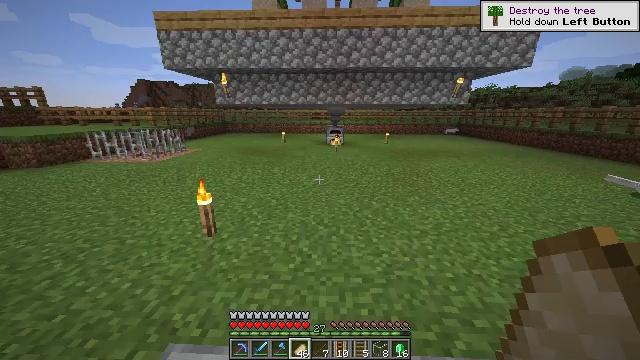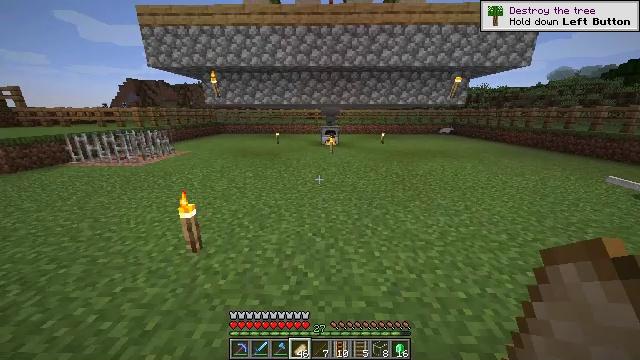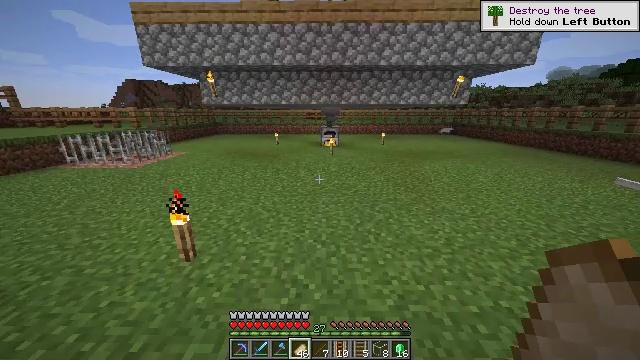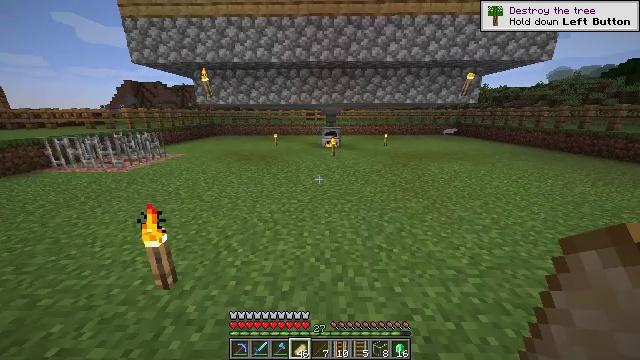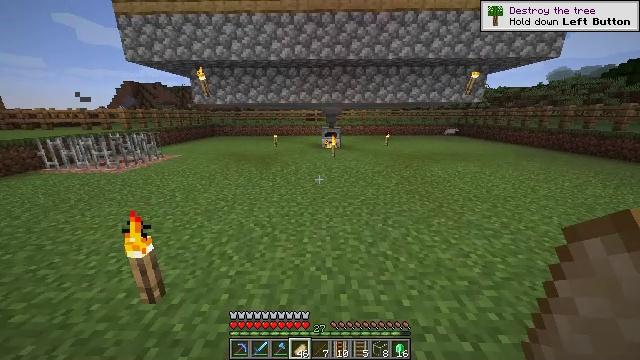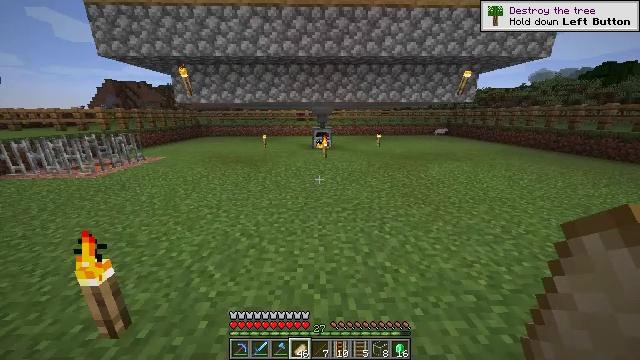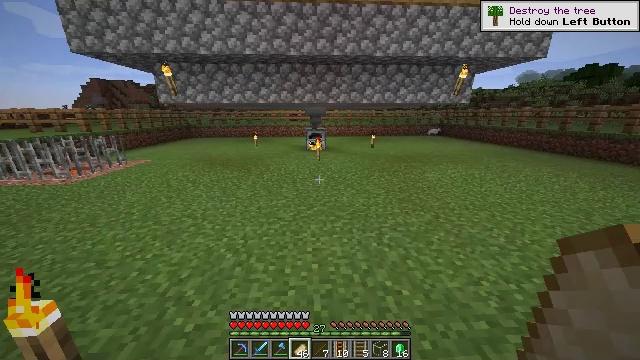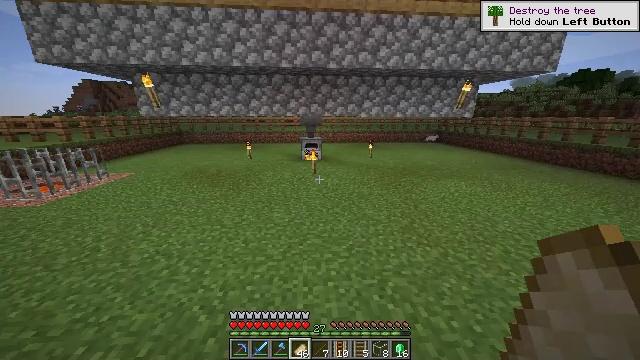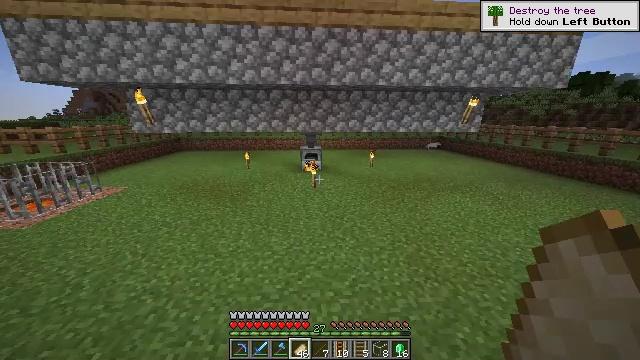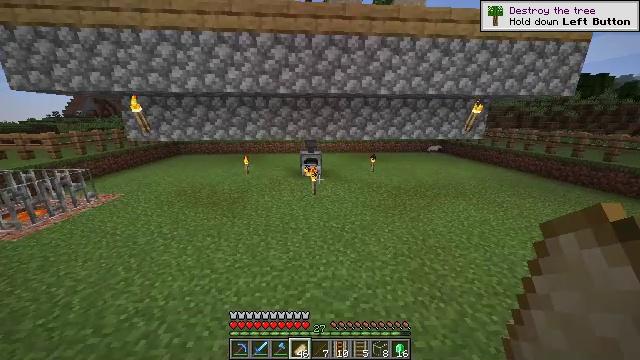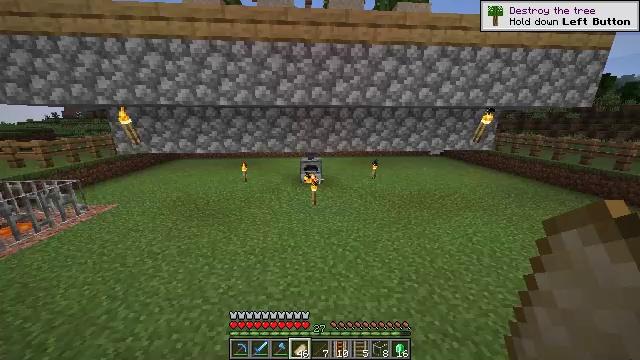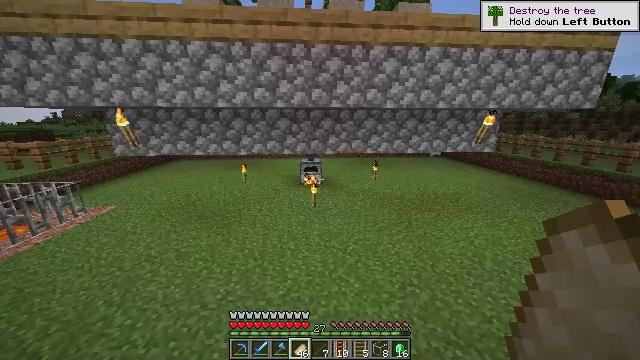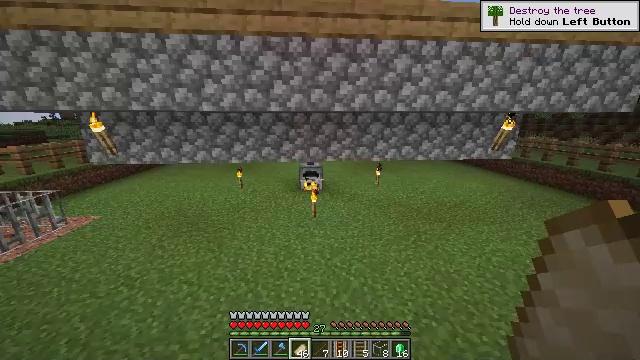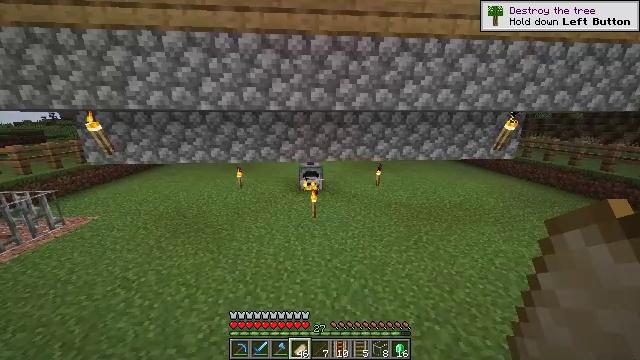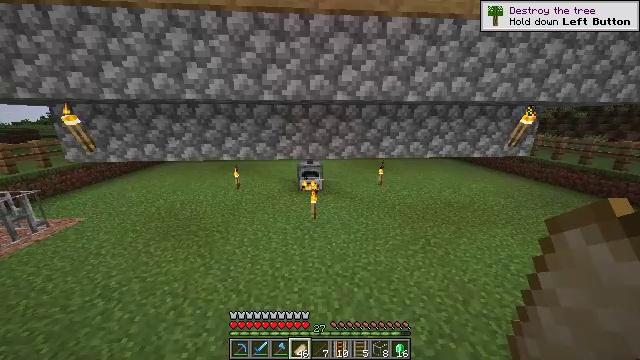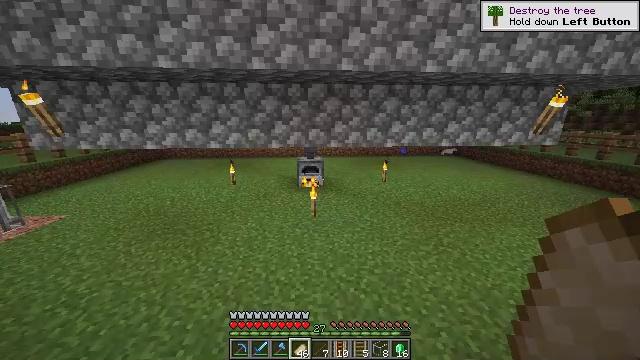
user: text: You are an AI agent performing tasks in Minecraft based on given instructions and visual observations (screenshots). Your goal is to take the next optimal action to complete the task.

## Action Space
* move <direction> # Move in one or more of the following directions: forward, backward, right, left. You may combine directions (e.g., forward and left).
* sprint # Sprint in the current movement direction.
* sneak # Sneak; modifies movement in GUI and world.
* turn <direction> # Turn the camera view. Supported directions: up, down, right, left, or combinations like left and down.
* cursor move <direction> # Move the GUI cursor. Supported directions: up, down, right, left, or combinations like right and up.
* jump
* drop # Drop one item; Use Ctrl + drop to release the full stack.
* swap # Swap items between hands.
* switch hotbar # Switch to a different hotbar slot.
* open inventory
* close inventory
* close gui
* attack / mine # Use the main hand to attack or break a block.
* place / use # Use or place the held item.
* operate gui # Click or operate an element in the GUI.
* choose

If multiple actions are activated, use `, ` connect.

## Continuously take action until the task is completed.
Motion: motion action
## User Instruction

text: Get green dye by smelting cactus in a furnace.
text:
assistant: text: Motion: move forward, turn right
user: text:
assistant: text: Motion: move forward
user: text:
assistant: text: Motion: move forward
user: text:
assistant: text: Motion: move forward
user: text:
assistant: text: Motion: move forward, turn right
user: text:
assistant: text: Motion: move forward, turn right
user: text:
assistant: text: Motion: move forward, jump
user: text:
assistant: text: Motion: move forward, jump
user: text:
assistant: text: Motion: move forward, jump
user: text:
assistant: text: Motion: move forward, jump
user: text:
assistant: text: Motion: move forward, jump
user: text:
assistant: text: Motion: move forward, jump
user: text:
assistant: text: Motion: move forward
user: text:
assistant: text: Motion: move forward, sprint
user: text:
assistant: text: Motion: move forward, sprint
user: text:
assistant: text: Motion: move forward, sprint
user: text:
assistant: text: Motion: move forward, sprint
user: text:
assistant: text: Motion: move forward, sprint
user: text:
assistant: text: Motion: move forward
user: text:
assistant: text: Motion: move forward
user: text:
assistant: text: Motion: move forward
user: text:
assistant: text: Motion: move forward, sprint
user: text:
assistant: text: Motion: move forward, sprint
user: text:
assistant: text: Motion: move forward, sprint
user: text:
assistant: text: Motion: move forward, sprint
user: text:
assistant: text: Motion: move forward
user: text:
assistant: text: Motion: move forward
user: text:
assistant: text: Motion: move forward
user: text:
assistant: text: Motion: move forward, sprint
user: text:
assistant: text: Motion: move forward, sprint